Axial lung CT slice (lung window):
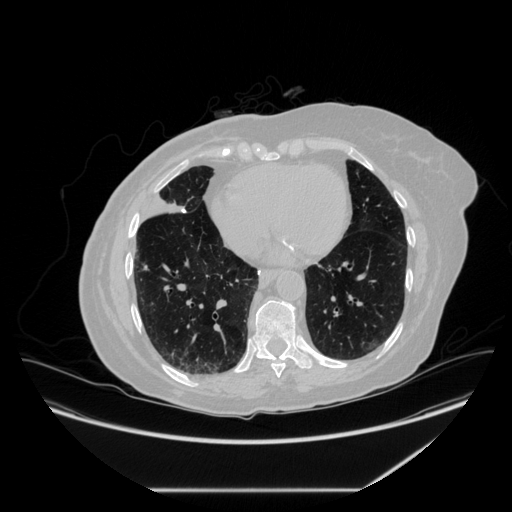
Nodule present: yes
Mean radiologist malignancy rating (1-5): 1.5